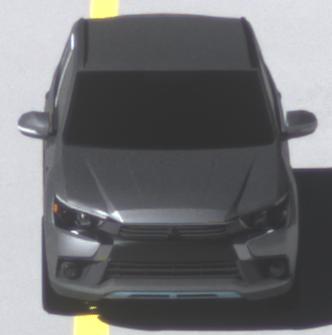
Make: Mitsubishi
Model: Outlander 2.0 Plug-In Hybrid
Detailed model: Outlander (III) Plug-In Hybrid
Model produced from: 2015/10
Model produced until: 2018/08
Doors: 5
Color: gray
Road condition: dry road
Daytime: morning or afternoon
Contrast: high contrast